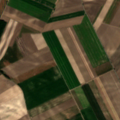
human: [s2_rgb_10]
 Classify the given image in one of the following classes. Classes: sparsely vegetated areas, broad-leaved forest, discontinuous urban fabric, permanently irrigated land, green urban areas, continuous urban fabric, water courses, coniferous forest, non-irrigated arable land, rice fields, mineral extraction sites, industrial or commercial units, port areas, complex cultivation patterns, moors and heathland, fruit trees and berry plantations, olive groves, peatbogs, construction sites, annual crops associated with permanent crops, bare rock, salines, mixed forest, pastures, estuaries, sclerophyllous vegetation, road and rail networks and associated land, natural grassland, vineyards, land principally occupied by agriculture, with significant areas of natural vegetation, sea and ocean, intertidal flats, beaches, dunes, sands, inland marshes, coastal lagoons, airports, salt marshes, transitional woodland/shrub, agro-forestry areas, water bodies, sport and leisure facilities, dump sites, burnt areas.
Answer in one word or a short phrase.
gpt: non-irrigated arable land